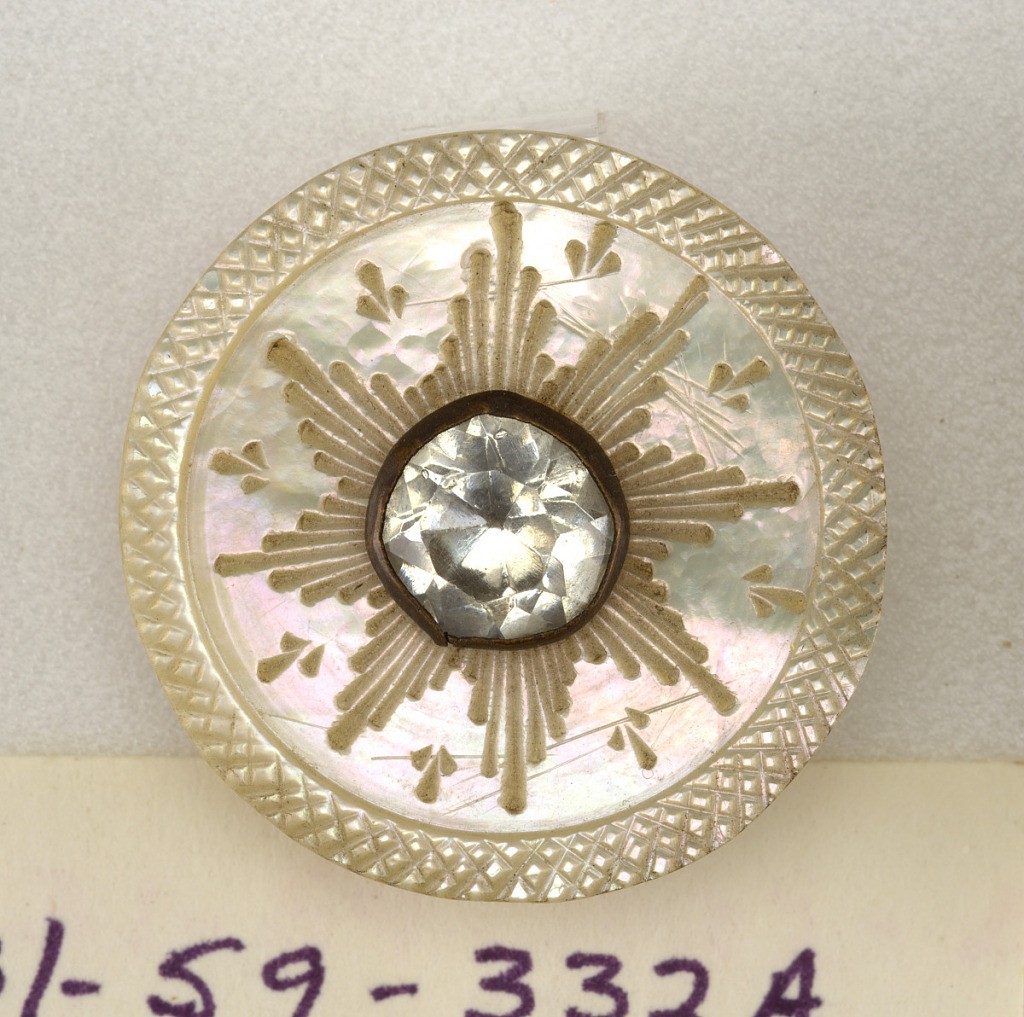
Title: Button
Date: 19th century
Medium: pearl shell, copper and glass
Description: circular buttons with a central brilliant of white glass set in engraved leaves of seaweed type and milled edge.

On card 29